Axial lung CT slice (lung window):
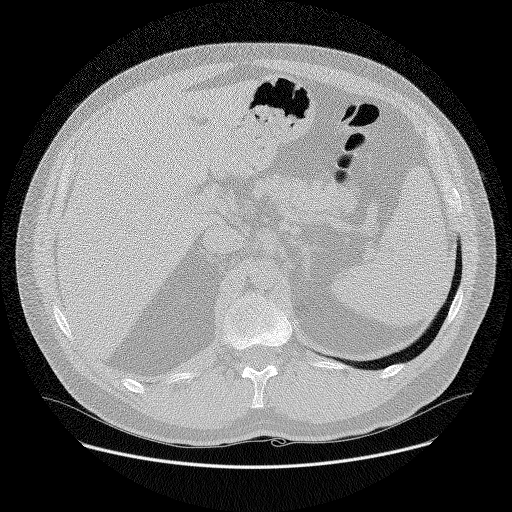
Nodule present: no